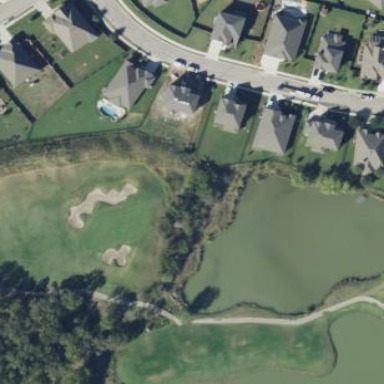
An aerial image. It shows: Water hazard in golf course. The hazard is natural water feature.